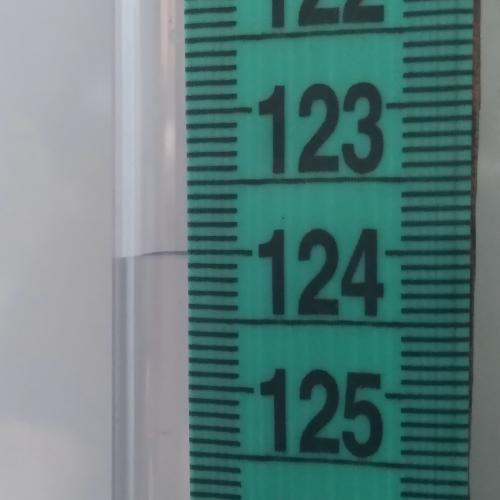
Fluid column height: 124.0 cm